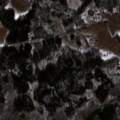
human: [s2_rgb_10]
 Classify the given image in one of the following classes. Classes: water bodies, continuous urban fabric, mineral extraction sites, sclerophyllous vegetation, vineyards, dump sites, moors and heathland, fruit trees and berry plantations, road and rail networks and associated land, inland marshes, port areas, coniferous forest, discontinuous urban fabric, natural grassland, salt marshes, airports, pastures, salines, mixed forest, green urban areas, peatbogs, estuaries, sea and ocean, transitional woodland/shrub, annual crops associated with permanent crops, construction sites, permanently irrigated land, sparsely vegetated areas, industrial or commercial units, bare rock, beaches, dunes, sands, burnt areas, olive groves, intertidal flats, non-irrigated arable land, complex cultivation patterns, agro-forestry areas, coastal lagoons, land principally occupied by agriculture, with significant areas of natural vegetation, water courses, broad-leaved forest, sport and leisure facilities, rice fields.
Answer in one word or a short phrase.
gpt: pastures, complex cultivation patterns, land principally occupied by agriculture, with significant areas of natural vegetation, broad-leaved forest, mixed forest, transitional woodland/shrub